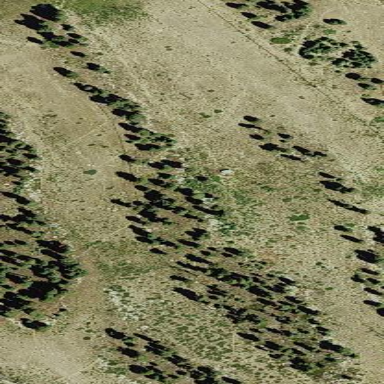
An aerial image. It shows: Evergreen forest with needle-leaved trees. The forest produces timber and wood.